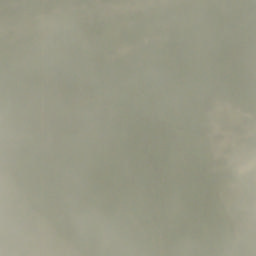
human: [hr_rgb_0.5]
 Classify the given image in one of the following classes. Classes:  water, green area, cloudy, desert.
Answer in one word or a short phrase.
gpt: cloudy